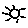
Label: sun